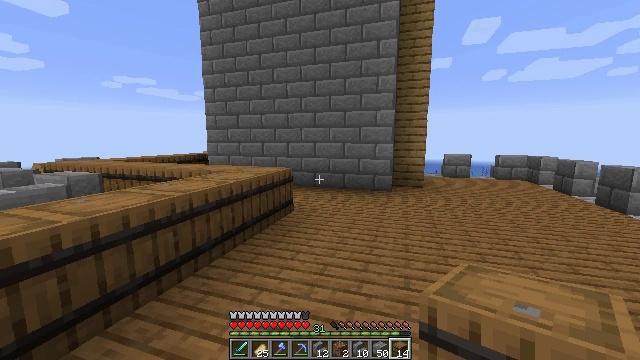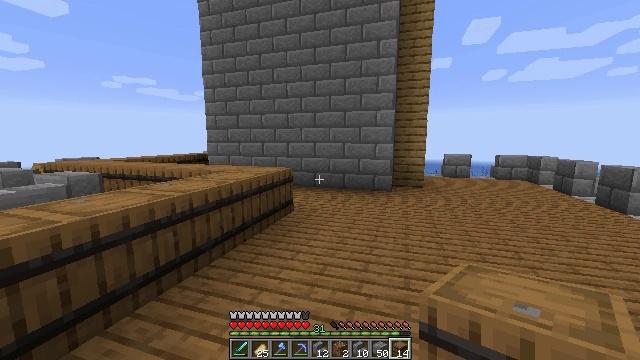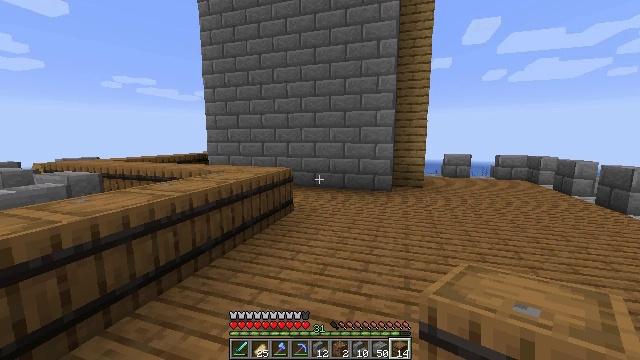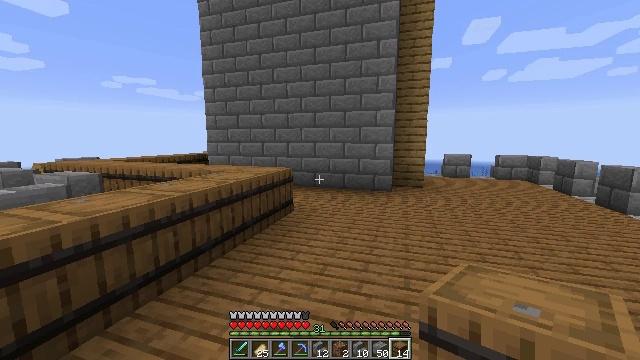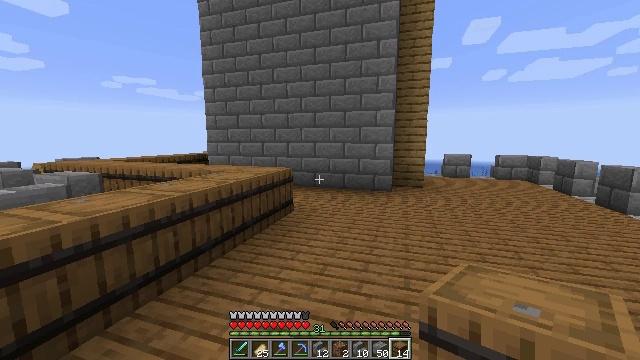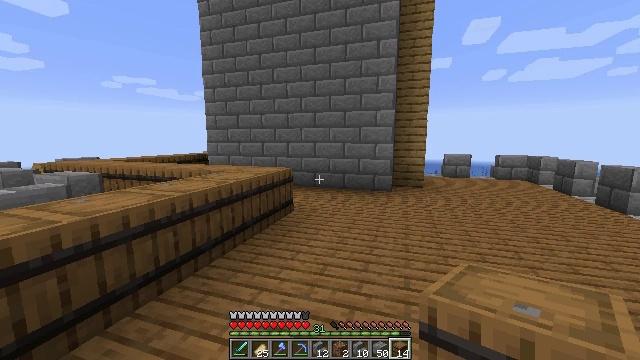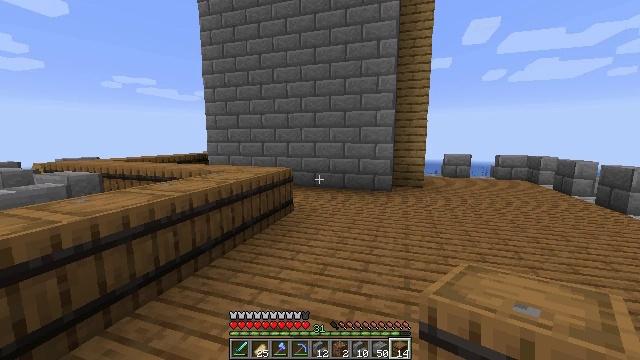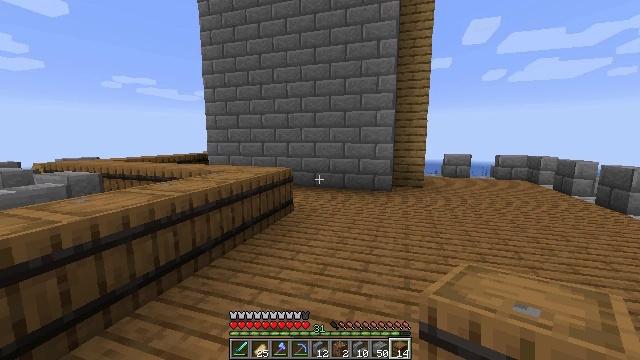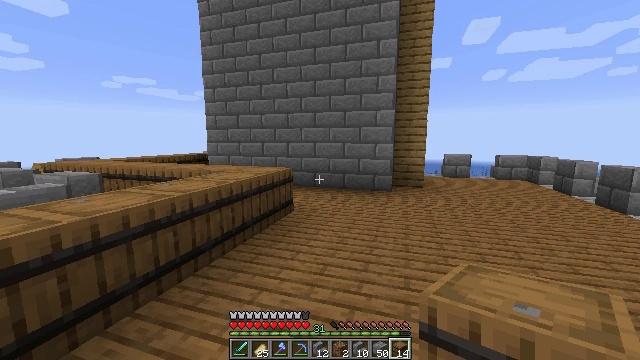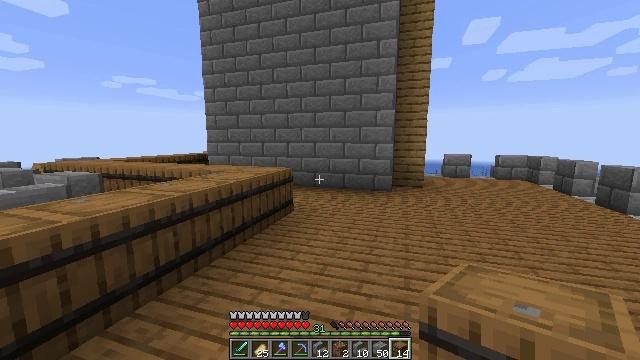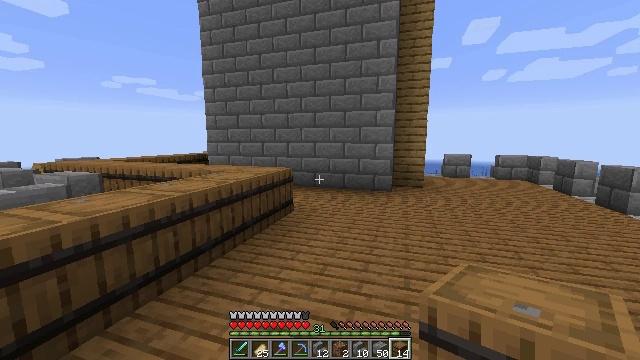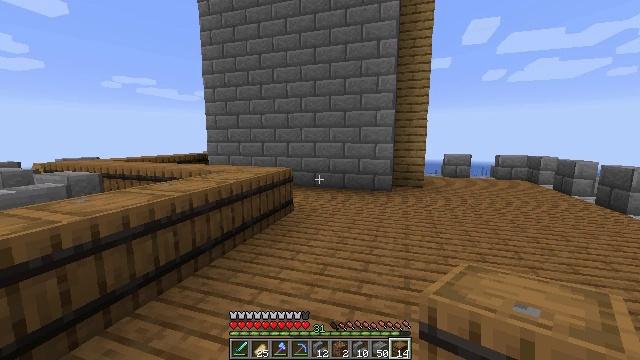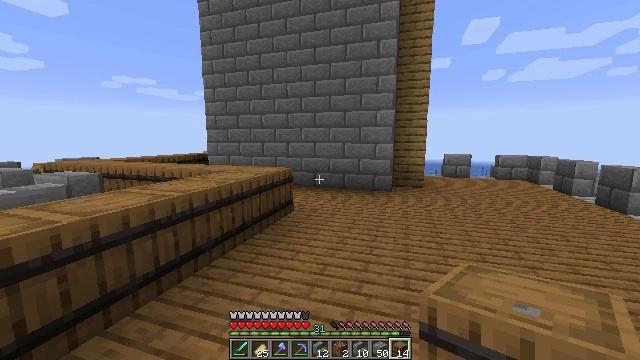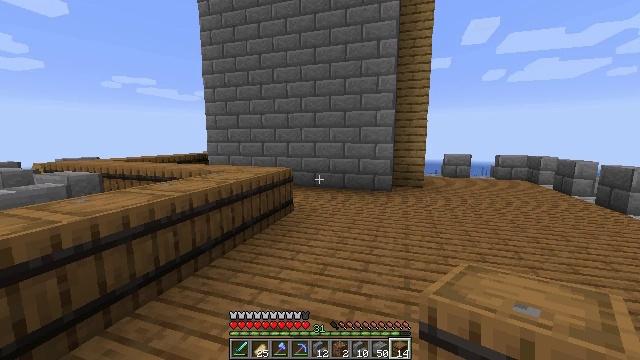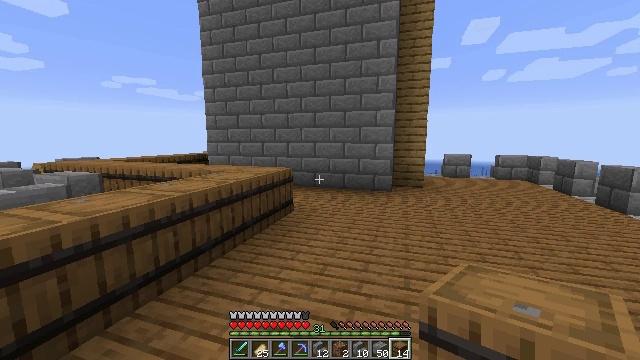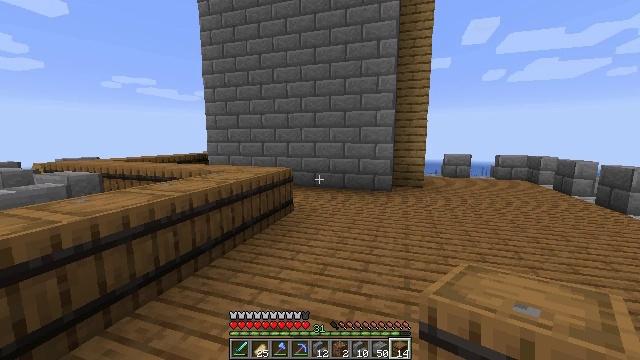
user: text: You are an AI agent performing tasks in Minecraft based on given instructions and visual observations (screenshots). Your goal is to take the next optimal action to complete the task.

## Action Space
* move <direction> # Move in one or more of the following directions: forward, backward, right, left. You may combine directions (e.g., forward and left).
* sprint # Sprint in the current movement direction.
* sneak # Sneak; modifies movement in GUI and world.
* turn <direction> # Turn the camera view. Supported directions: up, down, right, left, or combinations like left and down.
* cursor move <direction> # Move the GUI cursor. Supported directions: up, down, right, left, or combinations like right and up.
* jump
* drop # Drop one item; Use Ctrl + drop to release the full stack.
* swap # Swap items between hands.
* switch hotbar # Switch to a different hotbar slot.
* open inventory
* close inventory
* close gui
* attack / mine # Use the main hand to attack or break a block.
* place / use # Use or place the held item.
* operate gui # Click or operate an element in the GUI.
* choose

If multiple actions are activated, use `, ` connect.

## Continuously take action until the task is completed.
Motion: motion action
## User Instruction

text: Break the barrel to collect it.
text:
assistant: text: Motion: no_op
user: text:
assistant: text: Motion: no_op
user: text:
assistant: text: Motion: no_op
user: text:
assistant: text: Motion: no_op
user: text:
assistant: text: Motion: no_op
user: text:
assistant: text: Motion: no_op
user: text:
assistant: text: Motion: no_op
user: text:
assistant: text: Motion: no_op
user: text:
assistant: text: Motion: no_op
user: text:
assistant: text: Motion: no_op
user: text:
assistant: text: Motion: no_op
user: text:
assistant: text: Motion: no_op
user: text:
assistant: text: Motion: no_op
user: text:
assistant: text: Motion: no_op
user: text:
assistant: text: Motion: no_op
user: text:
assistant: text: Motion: no_op
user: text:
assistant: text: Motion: no_op
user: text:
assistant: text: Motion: no_op
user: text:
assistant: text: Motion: no_op
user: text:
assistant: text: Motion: no_op
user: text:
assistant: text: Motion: no_op
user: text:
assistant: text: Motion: no_op
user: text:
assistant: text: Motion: no_op
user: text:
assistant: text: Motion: no_op
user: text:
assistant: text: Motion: no_op
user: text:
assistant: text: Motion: no_op
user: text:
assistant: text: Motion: no_op
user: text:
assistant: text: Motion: no_op
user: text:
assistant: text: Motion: no_op
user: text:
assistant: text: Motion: no_op